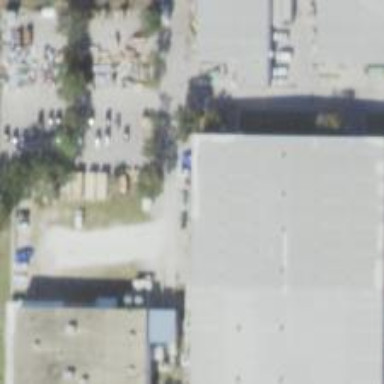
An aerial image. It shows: Industrial building with flat roof. The building is designated for industrial use.